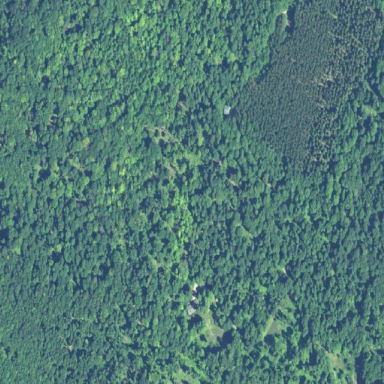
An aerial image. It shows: Commercial forest area.